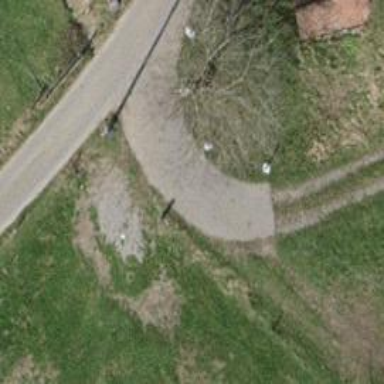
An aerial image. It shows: Grass track road with grade3 tracktype.